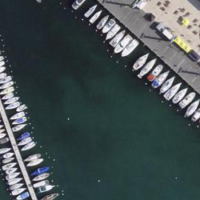
EUNIS habitat code: 14
Species observed at this site:
Fulica atra
Esox lucius
Podiceps cristatus
Cygnus olor